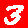
Digit: 3